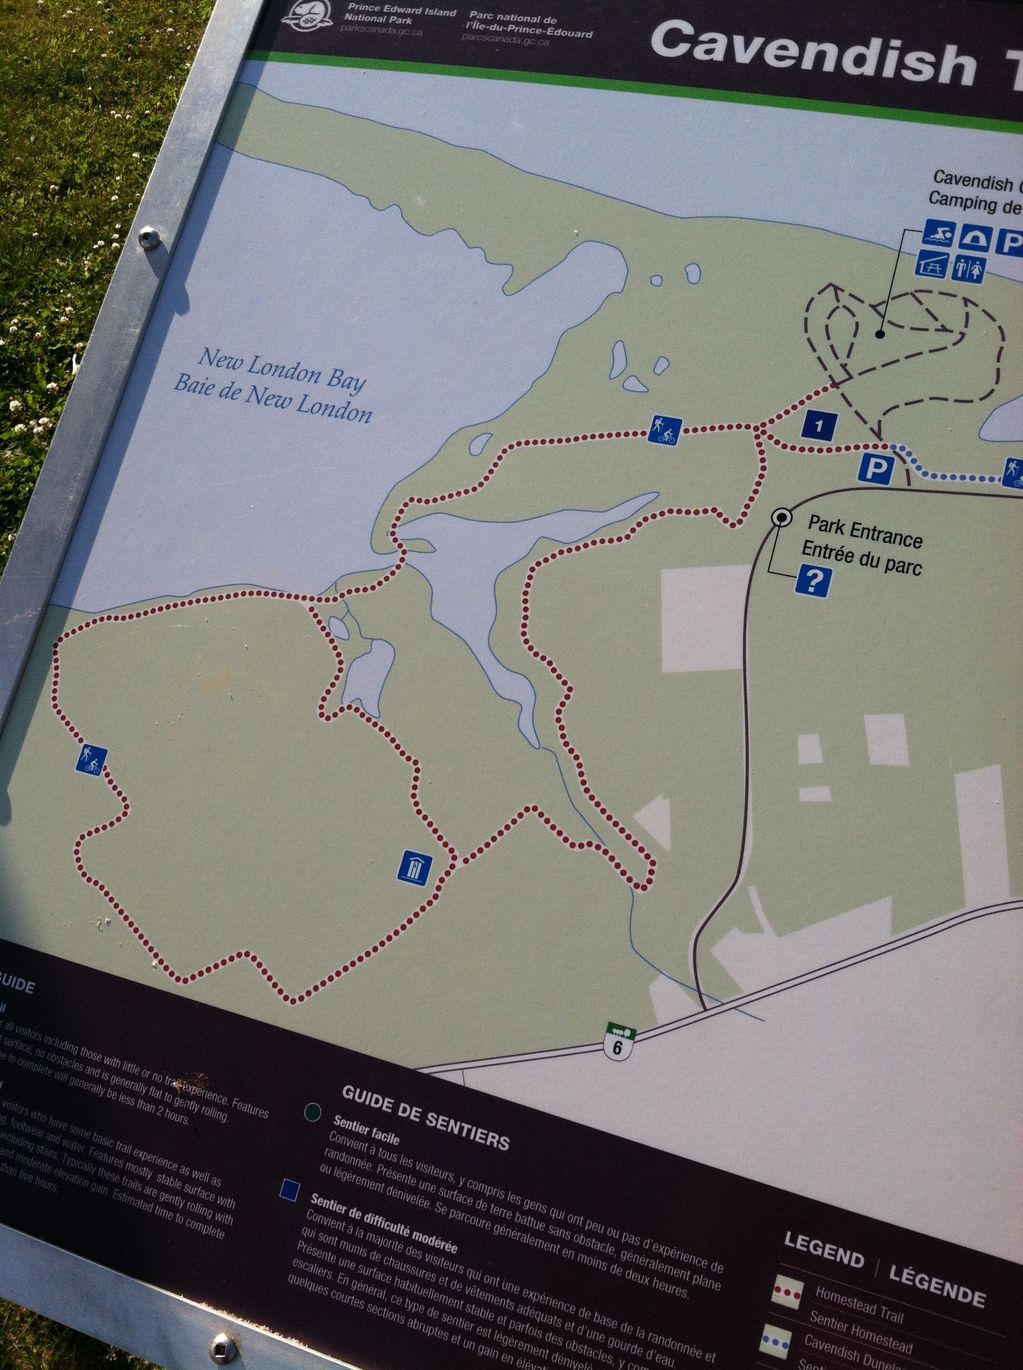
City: charlottetown